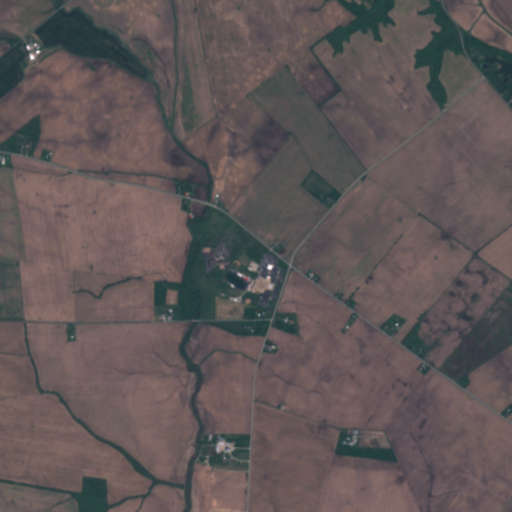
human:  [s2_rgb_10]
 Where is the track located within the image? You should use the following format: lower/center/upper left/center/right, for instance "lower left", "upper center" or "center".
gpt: The track is located in the center of the image.
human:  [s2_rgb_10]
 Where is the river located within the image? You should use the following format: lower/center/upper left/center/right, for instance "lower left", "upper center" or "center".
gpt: The river is located in the right of the image.
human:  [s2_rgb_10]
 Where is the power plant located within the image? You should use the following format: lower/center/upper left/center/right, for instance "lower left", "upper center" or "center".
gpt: There is no power plant in the image.